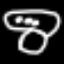
Label: mushroom